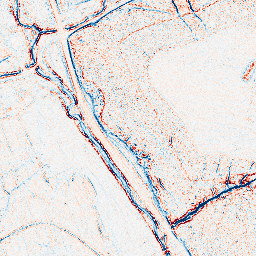
Category: edge_preserving
Decomposition family: bilateral
Decomposition parameters: d: 5
sigma_color: 100
sigma_space: 25
Upsampling method: bicubic
Upsampling parameters: scale: 4
Upsampling scale: 4